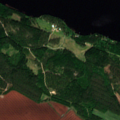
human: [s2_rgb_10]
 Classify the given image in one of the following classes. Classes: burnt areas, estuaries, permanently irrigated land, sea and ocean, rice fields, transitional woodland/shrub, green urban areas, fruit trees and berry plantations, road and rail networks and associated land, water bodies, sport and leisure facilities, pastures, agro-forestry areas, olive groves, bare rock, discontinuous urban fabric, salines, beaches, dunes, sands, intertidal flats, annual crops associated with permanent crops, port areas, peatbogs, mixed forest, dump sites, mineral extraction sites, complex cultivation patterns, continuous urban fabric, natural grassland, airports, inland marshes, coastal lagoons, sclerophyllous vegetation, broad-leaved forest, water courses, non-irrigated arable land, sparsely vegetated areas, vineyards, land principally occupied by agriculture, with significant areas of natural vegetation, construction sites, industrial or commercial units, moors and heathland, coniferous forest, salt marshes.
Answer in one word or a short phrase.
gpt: coniferous forest, mixed forest, peatbogs, water bodies